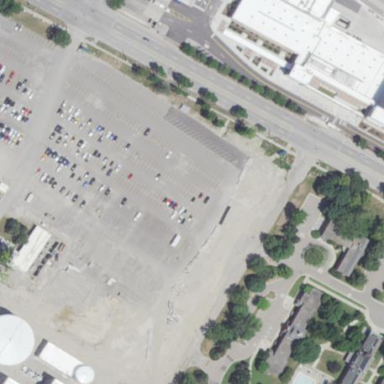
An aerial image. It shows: Parking area.